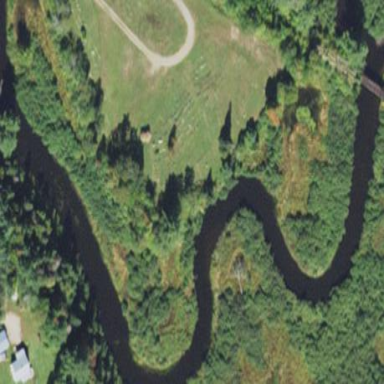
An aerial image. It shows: River flowing through natural landscape.